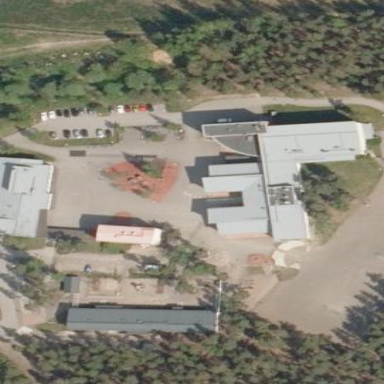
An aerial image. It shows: School.